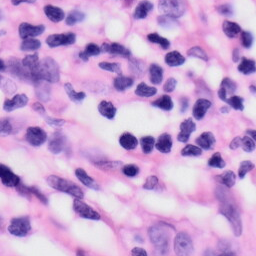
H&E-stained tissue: Skin